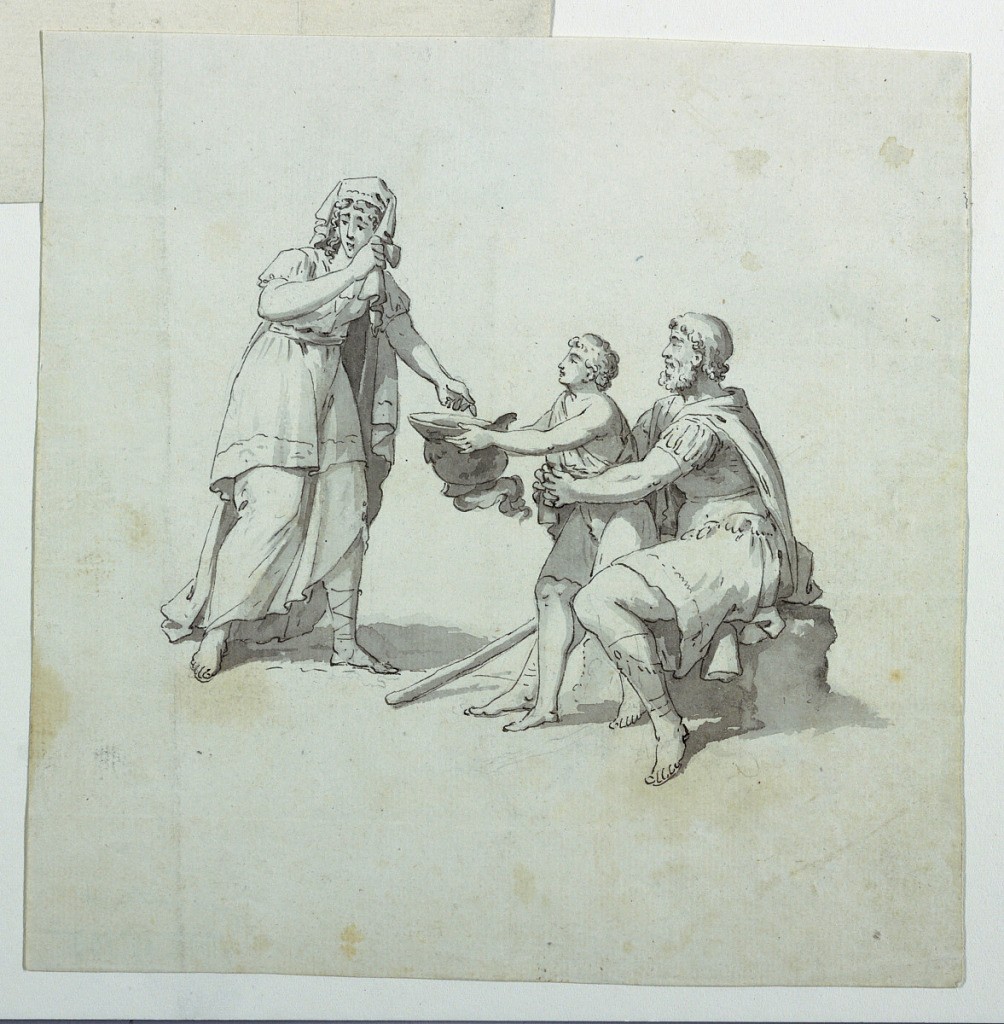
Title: Sketch for an Unused Scene for a Cartoon for Cotton Printing: La Vie de Bélisaire
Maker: B. M. Lebert, 1759–1836
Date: ca. 1820
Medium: Pen and ink, brush and gray wash on paper
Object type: Drawing
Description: Sketch for one island for a cartoon for cotton printing, showing a blind soldier begging, a boy attendant extending a helmet toward a weeping woman who drops a coin into it. (Probably an unused island for a Belisarius subject; island shows the blind Belisarius begging for alms.)